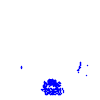
Particle: electron